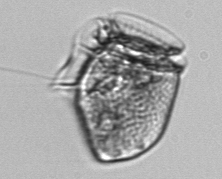
Label: Dinophysis_norvegica